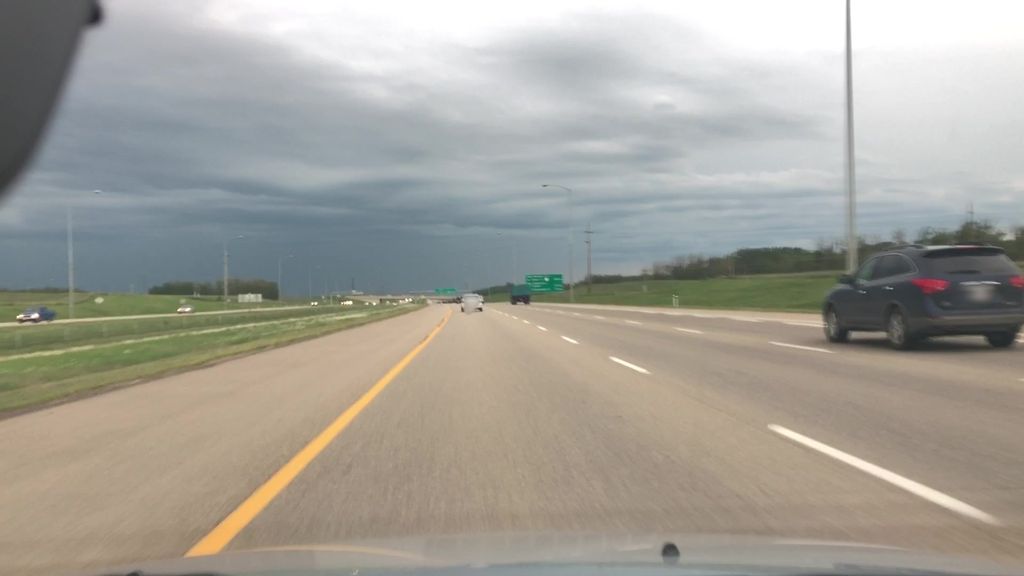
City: edmonton